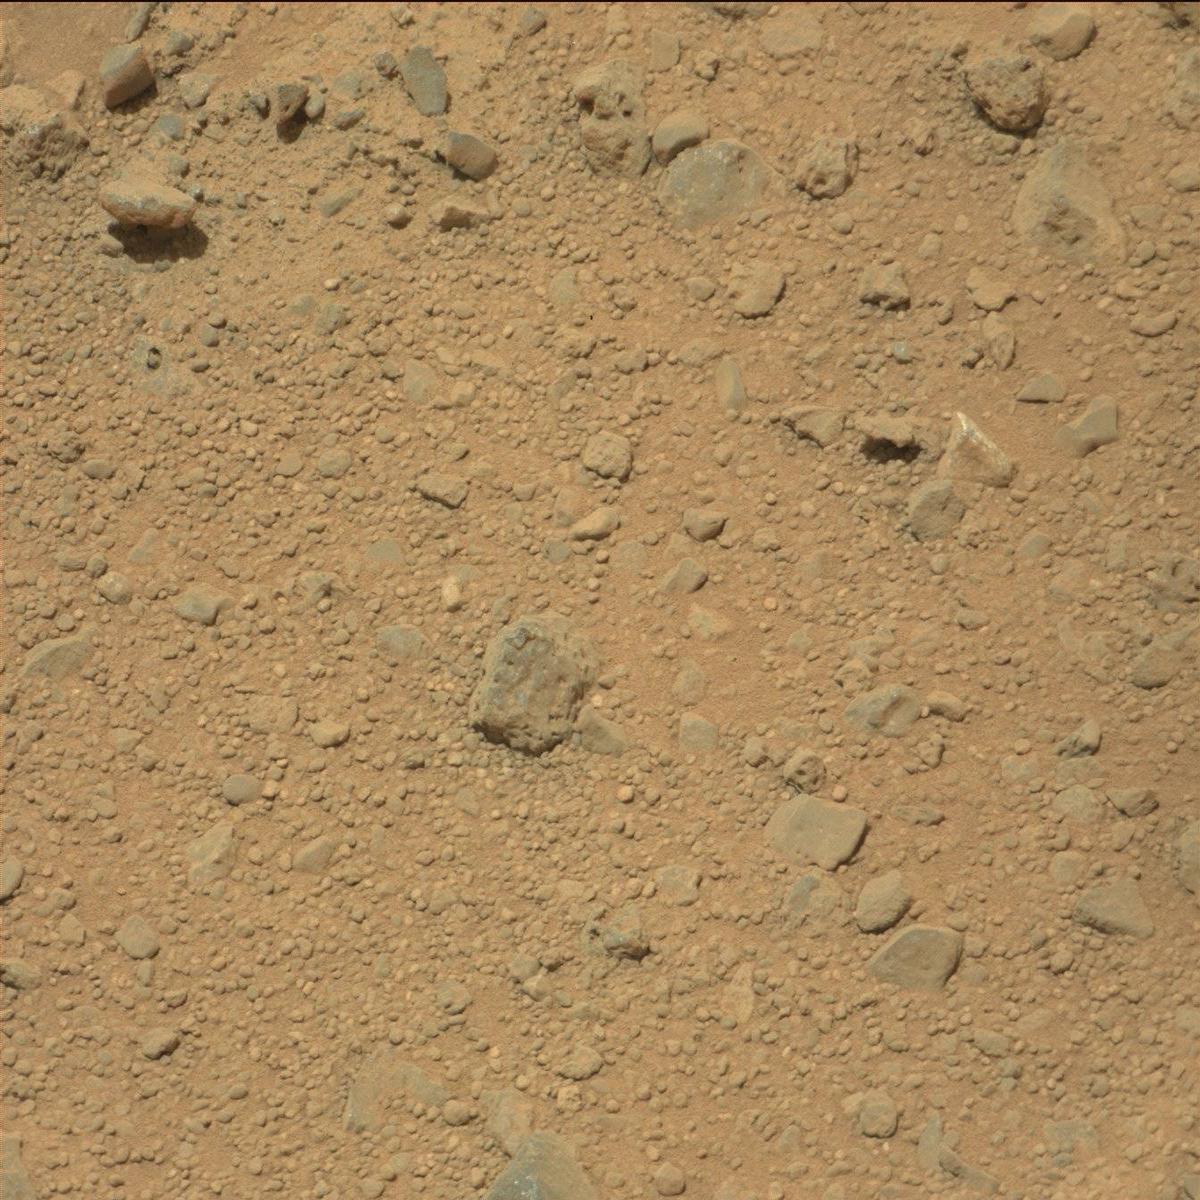
Terrain classes present: Bedrock, Rock, Sand / Soil